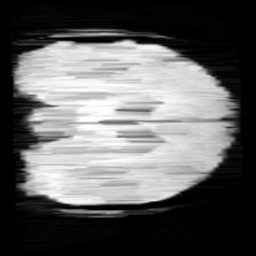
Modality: minIP
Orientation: coronal
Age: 12
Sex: male
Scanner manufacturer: siemens
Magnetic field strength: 3 T
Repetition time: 0.027 s
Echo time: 0.02 s